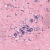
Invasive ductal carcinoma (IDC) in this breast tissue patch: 0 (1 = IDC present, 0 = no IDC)